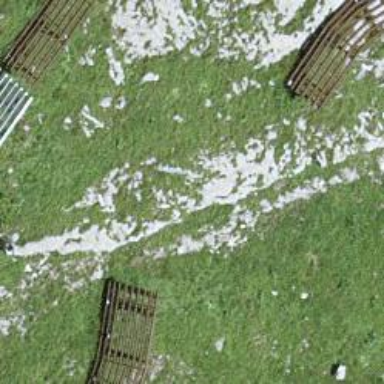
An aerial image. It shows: Snow fence that is man-made.